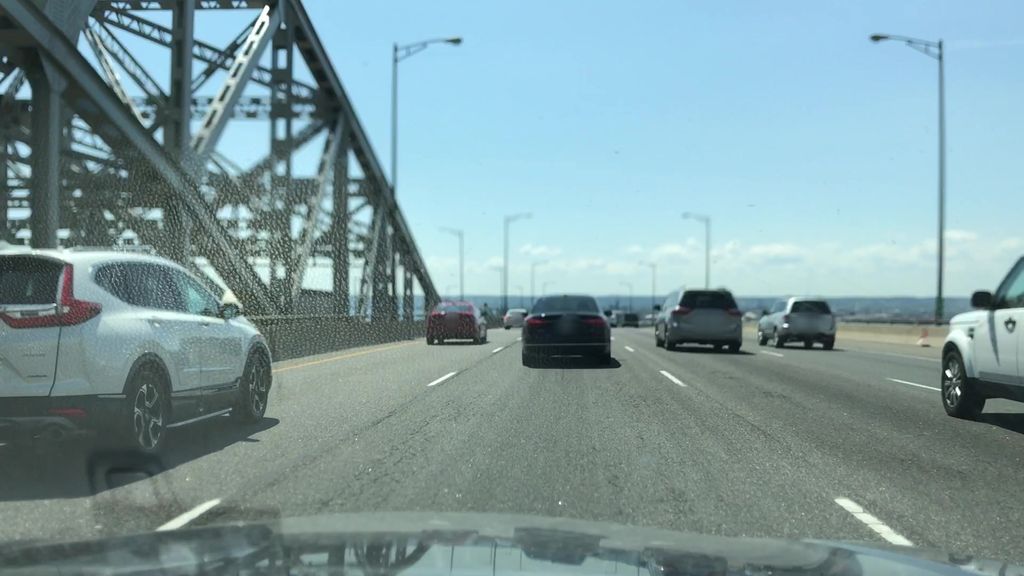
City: hamilton